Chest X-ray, PA view. Patient: 57 years old, sex M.
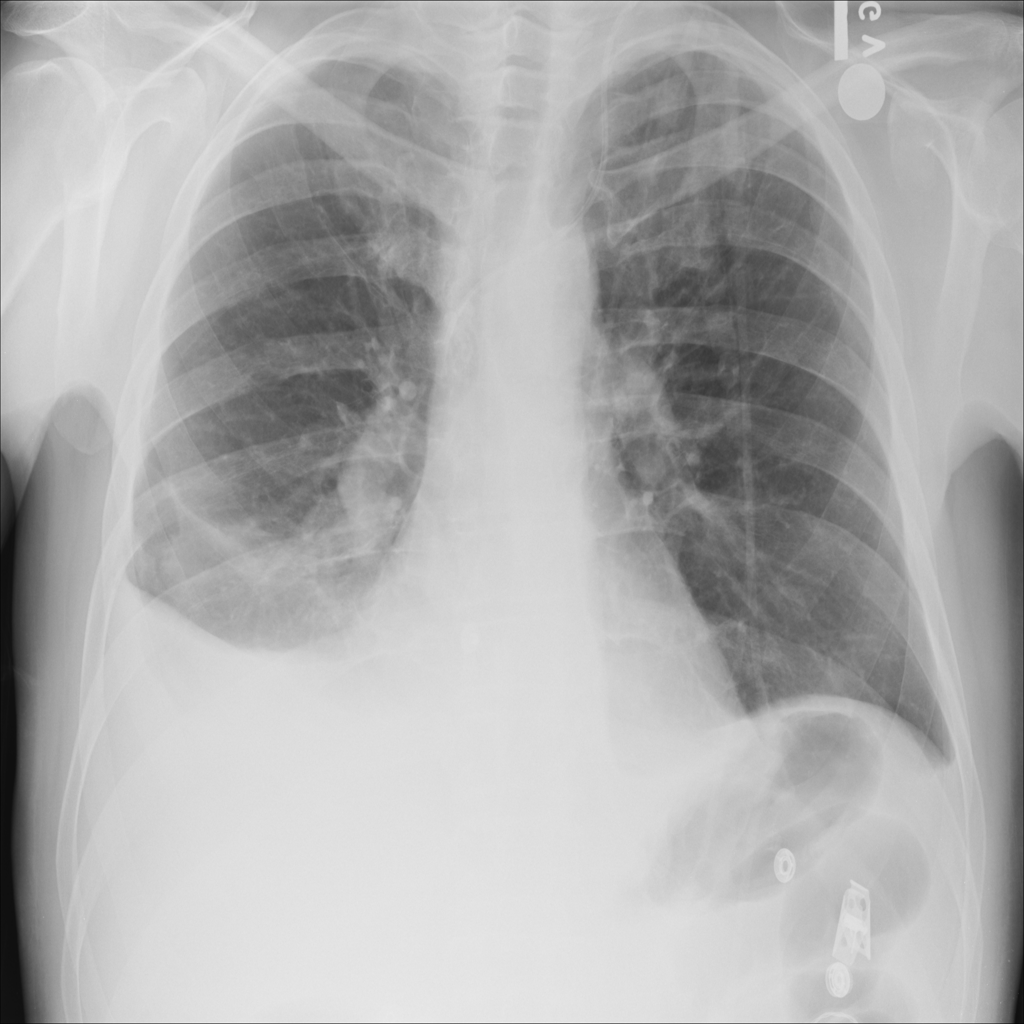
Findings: Effusion